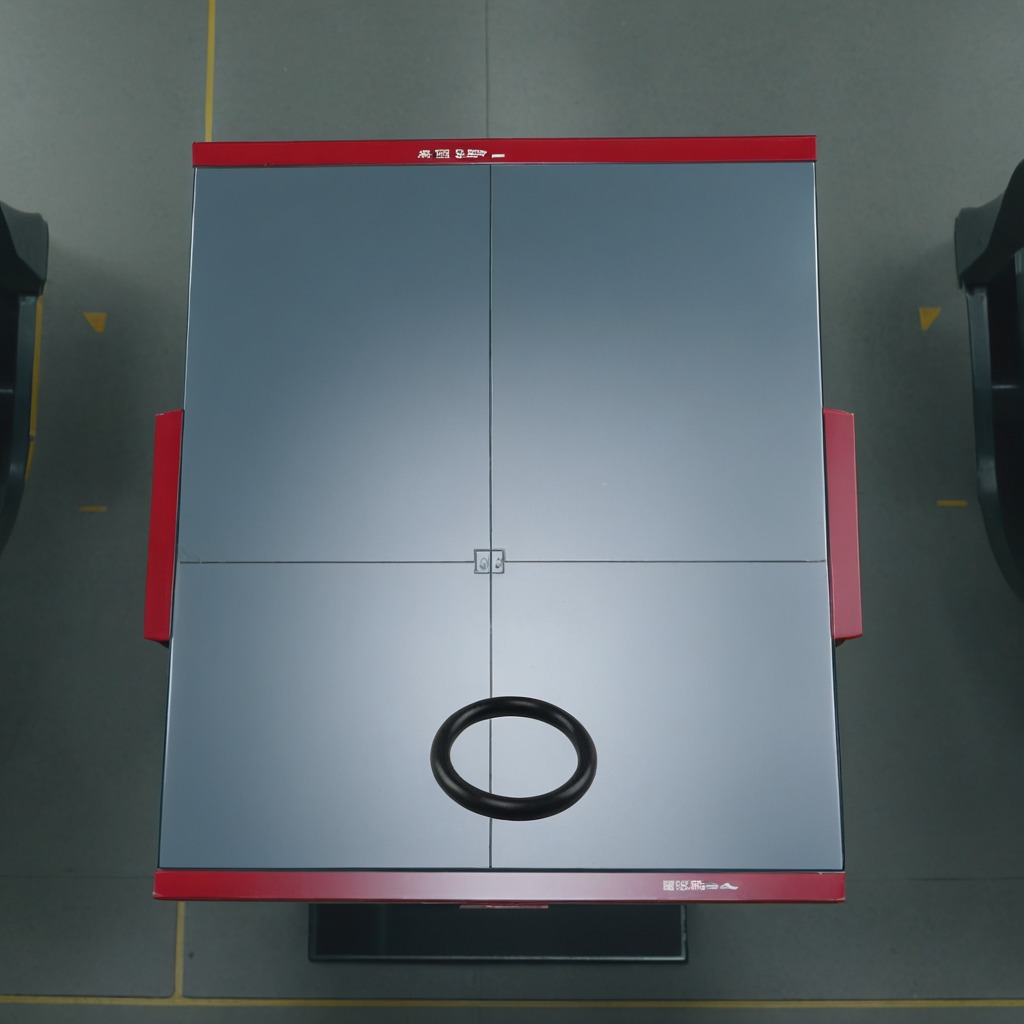
A rubber O-ring is lying on the toolbox surface.